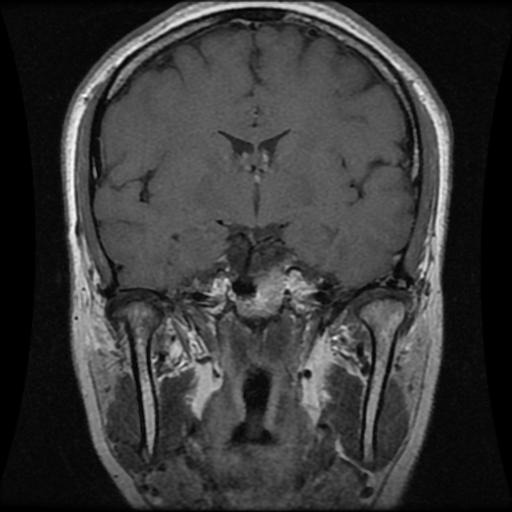
Label: pituitary